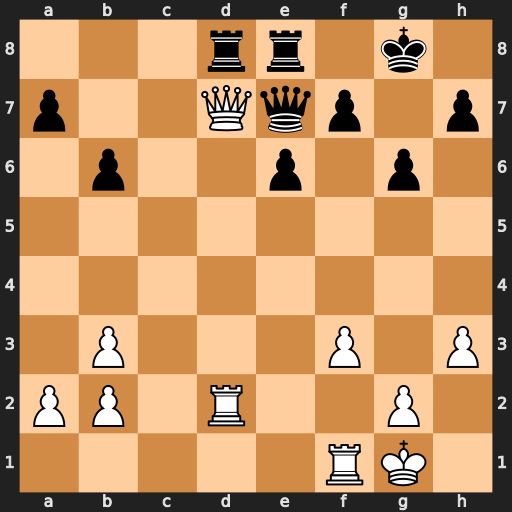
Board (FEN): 3rr1k1/p2Qqp1p/1p2p1p1/8/8/1P3P1P/PP1R2P1/5RK1
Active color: w
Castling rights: -
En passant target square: -
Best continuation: Qxe7 Rxe7 Rxd8+